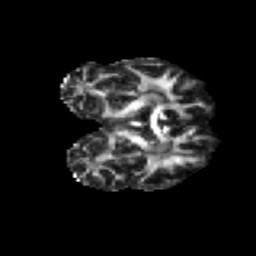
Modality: FA
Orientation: coronal
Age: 49
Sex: female
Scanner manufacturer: ge
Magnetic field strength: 3 T
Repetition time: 7.8 s
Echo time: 0.0606 s